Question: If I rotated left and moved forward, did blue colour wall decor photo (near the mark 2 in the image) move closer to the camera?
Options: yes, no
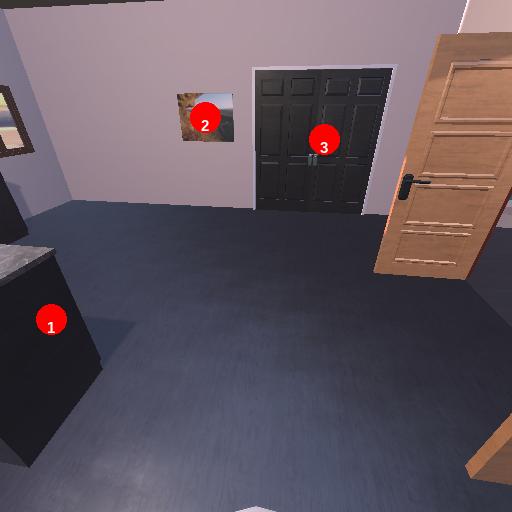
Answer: yes